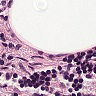
Metastatic tissue present: no